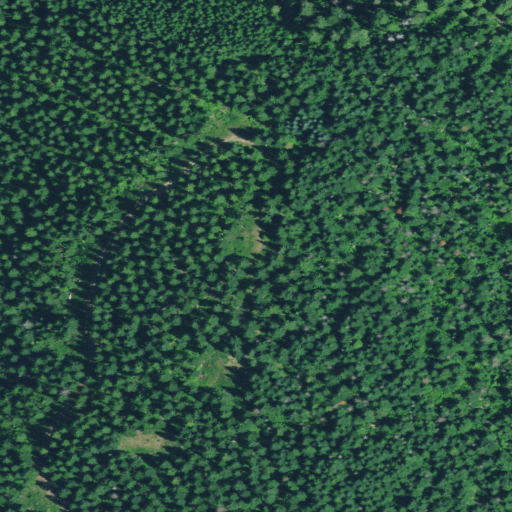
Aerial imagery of mountain in Oregon named Ingram Butte containing evergreen forest and grassland